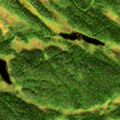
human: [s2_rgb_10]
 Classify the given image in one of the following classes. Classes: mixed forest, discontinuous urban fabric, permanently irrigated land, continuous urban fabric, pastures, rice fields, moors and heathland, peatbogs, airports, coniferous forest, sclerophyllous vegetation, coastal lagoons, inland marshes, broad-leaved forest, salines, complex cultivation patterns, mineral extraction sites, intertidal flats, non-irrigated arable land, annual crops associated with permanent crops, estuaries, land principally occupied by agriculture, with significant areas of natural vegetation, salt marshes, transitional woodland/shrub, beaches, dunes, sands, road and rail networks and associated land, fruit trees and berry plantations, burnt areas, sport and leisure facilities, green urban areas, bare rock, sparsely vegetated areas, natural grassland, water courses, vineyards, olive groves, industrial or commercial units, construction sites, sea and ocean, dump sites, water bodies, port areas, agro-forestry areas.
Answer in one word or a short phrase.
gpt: coniferous forest, transitional woodland/shrub